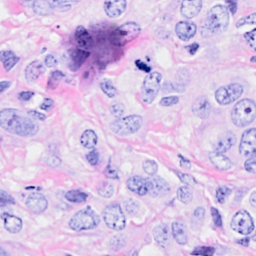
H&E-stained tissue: Breast